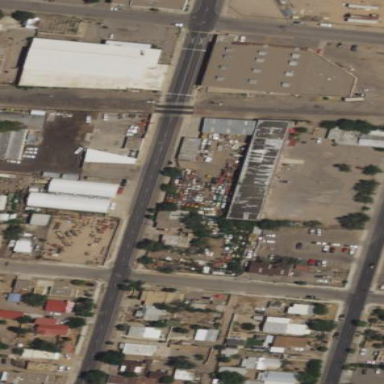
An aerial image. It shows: Scrap yard situated in industrial area.